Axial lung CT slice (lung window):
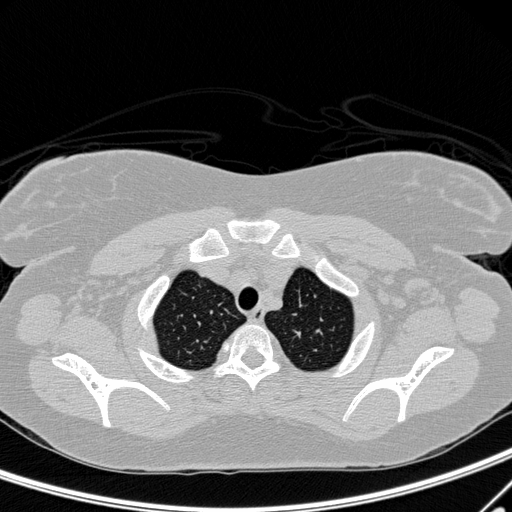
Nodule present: no